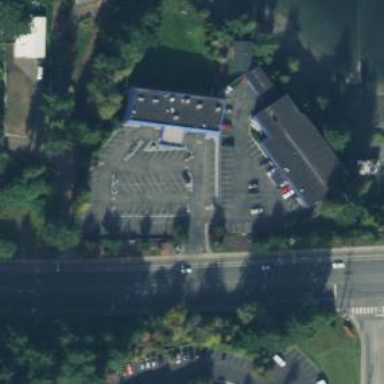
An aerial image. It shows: Parking area with diagonal orientation on asphalt surface.